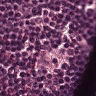
Metastatic tissue present: no